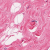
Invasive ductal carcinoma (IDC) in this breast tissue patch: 0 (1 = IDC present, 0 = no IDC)